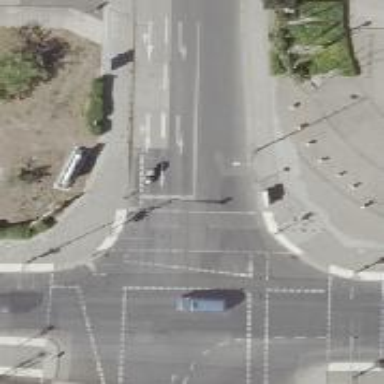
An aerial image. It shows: Crossing with traffic signals.